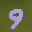
Label: 9